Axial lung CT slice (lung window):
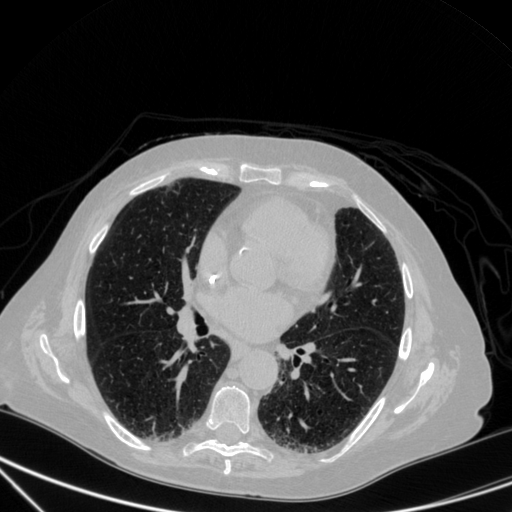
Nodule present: no